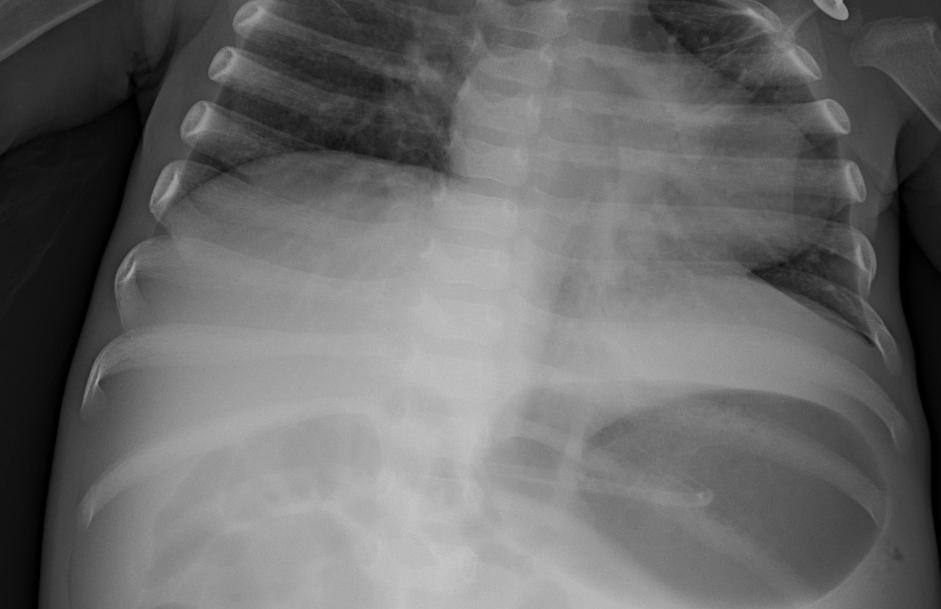
Diagnosis: PNEUMONIA